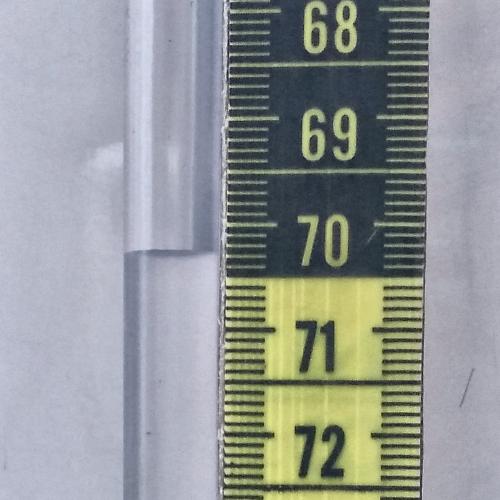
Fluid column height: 70.3 cm